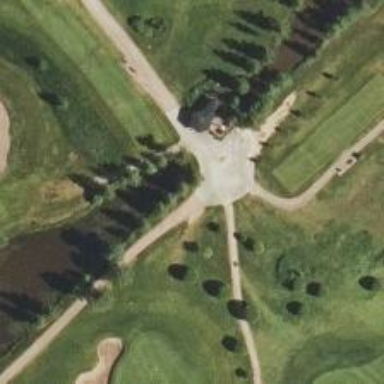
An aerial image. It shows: Grassy area designated as golf tee.